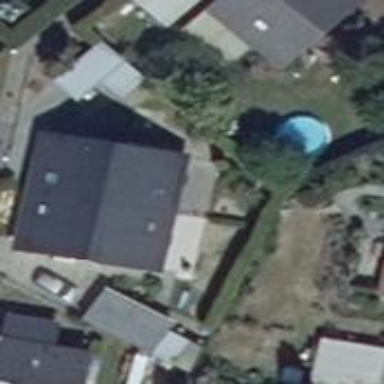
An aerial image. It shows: Residential building.